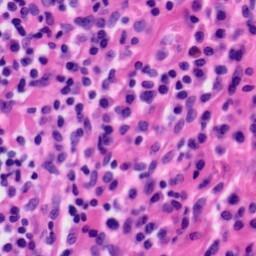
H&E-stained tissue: Tonsil